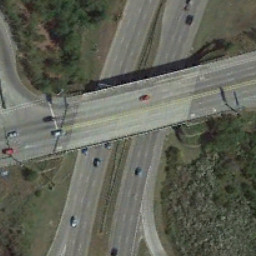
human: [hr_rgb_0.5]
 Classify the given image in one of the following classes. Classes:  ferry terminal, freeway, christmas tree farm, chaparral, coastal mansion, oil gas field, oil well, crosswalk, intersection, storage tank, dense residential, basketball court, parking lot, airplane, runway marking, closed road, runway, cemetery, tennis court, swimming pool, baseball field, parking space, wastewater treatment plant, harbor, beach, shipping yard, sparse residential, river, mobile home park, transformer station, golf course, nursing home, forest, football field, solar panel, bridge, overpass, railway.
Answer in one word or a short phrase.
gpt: overpass